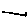
Label: line